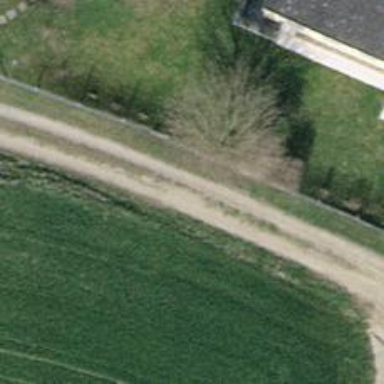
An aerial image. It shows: Track with pebblestone surface graded as grade3.